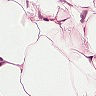
Metastatic tissue present: no